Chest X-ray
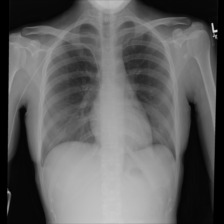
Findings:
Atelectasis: negative
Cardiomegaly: negative
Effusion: negative
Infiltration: negative
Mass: negative
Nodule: negative
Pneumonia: negative
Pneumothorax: negative
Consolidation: negative
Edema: negative
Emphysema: negative
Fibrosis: negative
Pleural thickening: negative
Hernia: negative